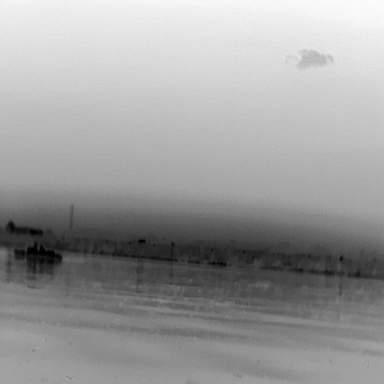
There is a warship in the infrared image.